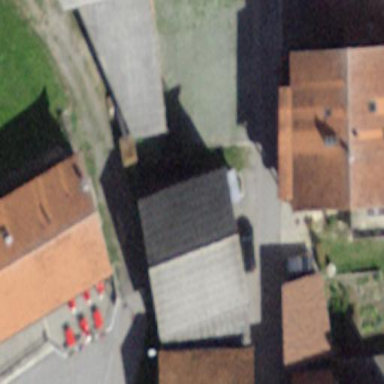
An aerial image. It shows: Simple and straightforward house.